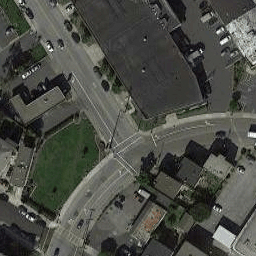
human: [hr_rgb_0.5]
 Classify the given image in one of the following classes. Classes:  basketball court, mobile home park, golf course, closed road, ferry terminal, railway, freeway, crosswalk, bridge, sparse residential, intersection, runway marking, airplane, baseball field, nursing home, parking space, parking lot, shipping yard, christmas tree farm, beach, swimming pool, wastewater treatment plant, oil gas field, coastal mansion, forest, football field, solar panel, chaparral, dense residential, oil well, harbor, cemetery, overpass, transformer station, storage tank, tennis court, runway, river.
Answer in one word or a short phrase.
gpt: intersection